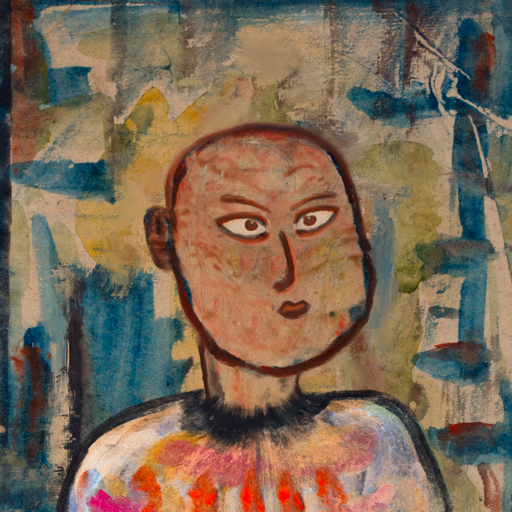
Background: Orphan, Head And Neck Side: Orphan, Face Side: Roy_Bahadur, Bust: Childish, Hair Side: Blank, Head Accessory: Blank, Second Necklace: Blank, Necklace: Blank, Baby: Blank